Interaction volume radius: 5 \u00c5
Interaction volume height: 30 \u00c5
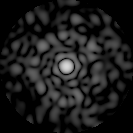
Disorder parameter: 0.8416